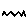
Label: zigzag